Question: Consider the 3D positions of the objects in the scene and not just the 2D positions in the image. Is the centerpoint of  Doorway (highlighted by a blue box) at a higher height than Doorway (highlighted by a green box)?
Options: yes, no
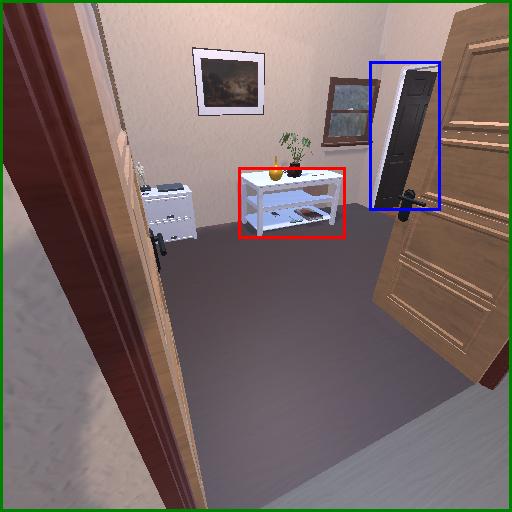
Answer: yes